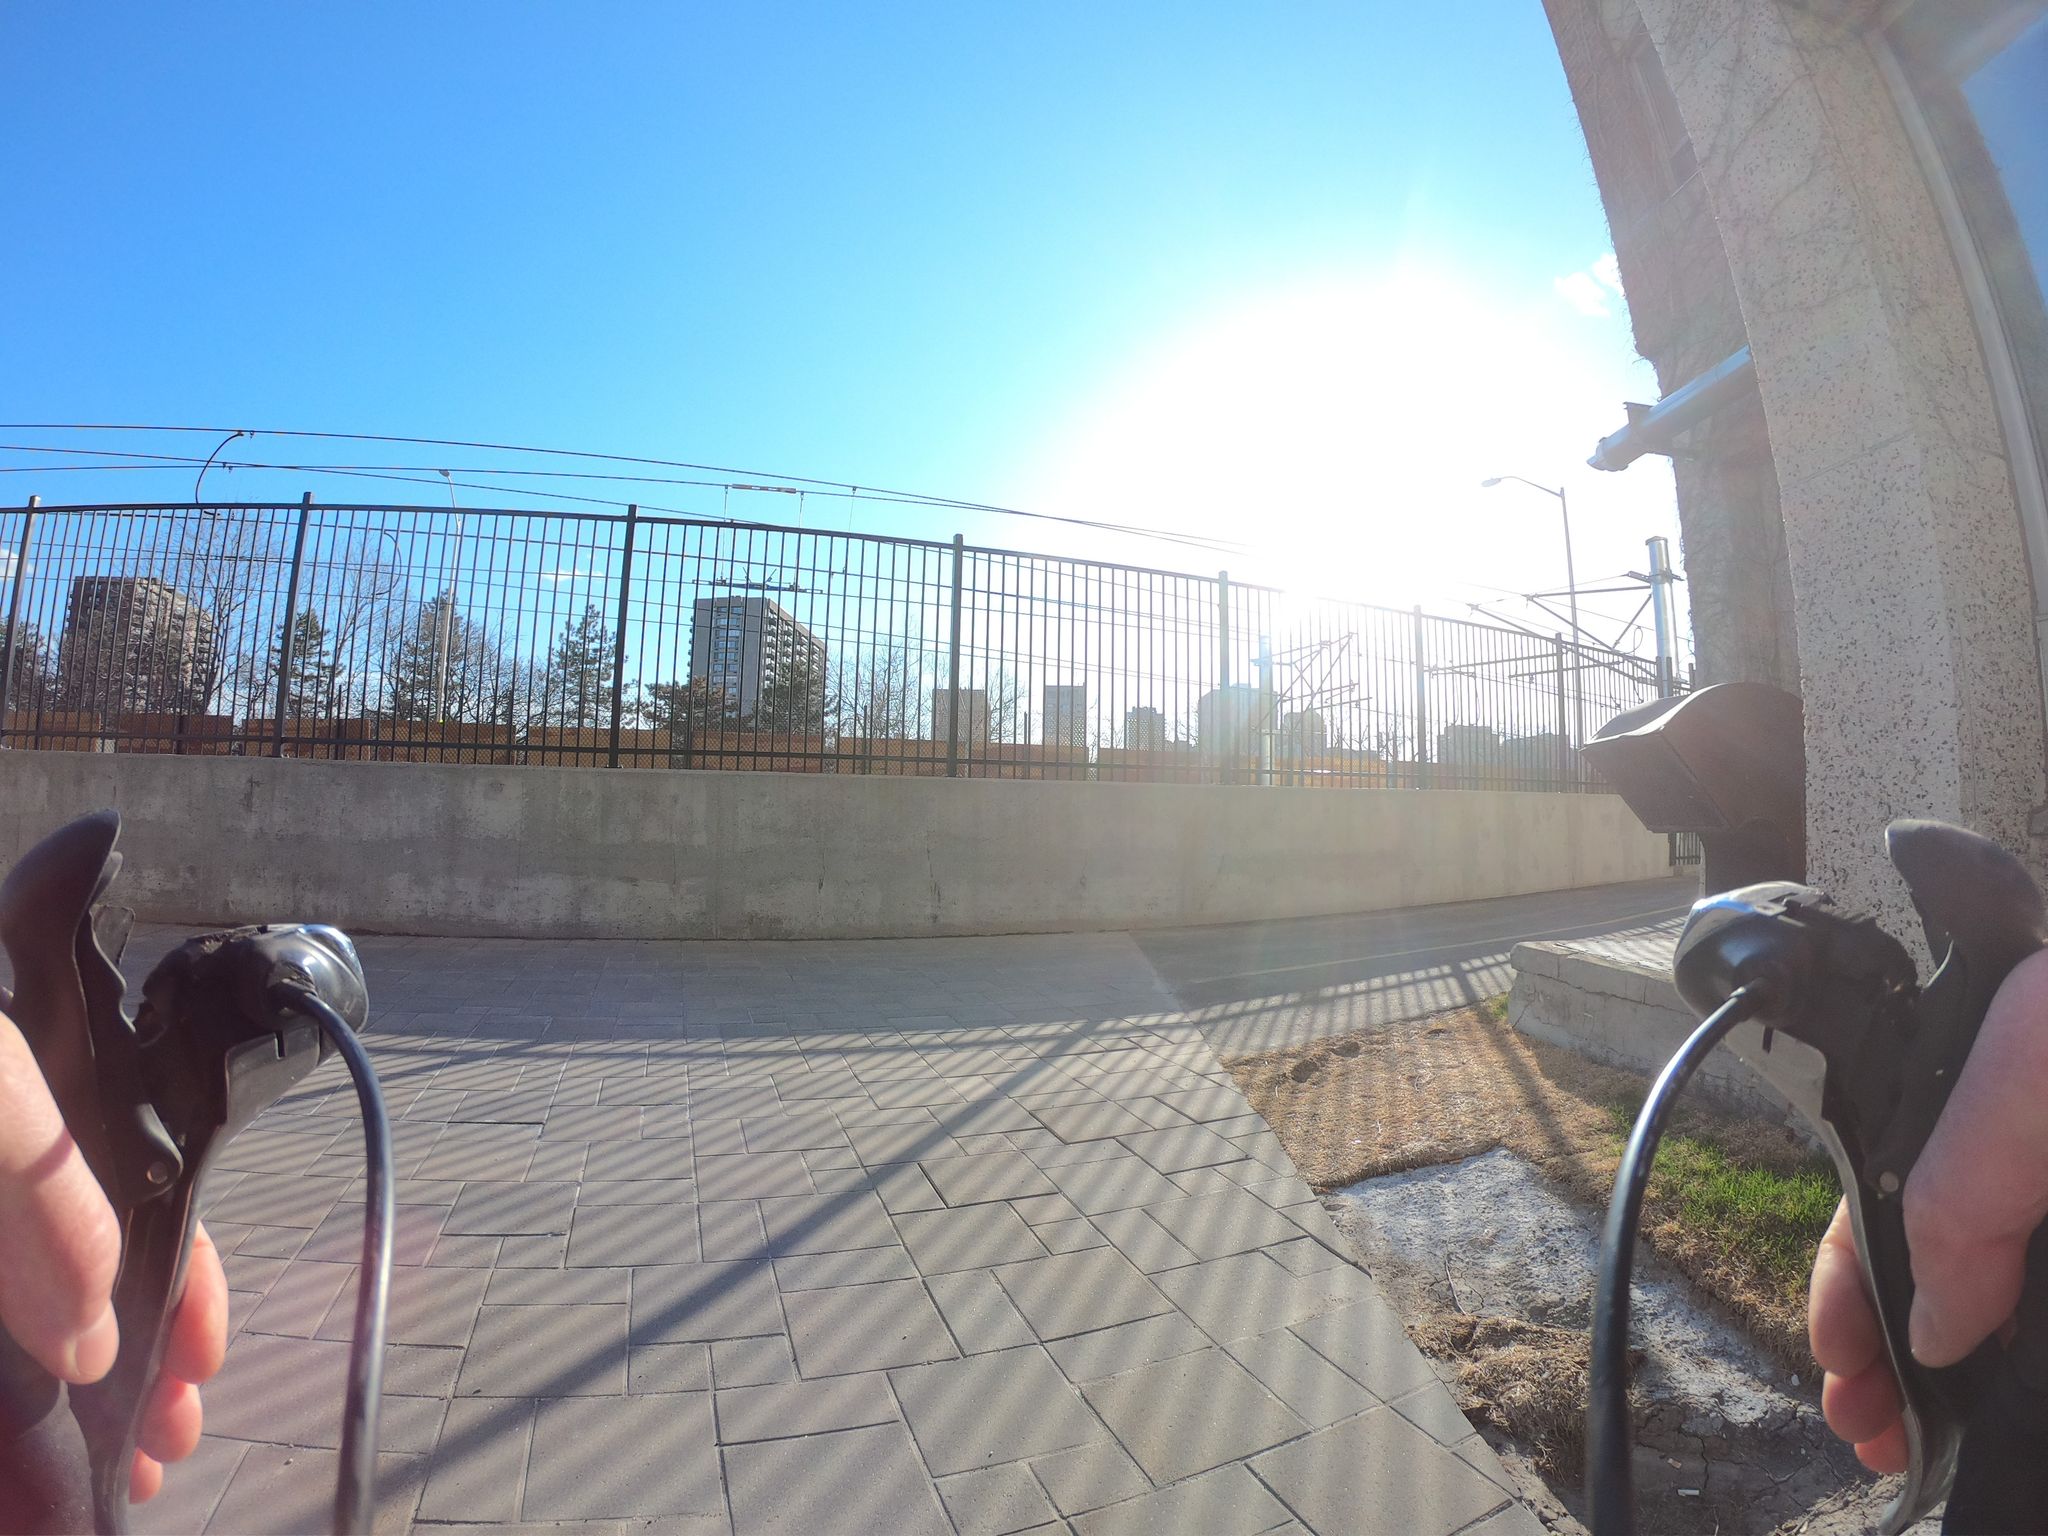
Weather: snowy
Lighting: day
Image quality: good
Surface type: walking surface
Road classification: pedestrian, path
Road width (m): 3, 5
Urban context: urban centre
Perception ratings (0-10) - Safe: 1.15, Lively: 2.49, Beautiful: 2.35, Boring: 1.14, Depressing: 7.16, Wealthy: 7.06